Question: In my application users can define Parameters, and then create SlideSets based on a grouping of parameters.
I am using code-first Entity Framework 5.0 and I have the following model:

'''
class SlideSet {
public ICollection<Parameter> Parameter
}
class Parameter {}
'''
A parameter might be used by many slidesets or none at all. However, in my domain a parameter has no need to reference a SlideSet, they are in separate bounded contexts (both SlideSet and Parameter are Aggregate Roots). As such, I don't want to put a reference from Parameter to SlideSet.
The table model (I don't care about table/column names) that I want is
'''
Table SlideSet
Table Param
Table SlideSetParam
FK_SlideSet
FK_Param
'''
I know I could model this by introducing a ParameterGroup entity or a Param.SlideSets collection, but it would exist solely for ORM mapping purposes (and cause serialization issues). Is there any other way to tell EF to generate this table model from my entities?
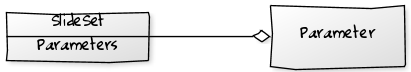
Answer: This should make you a 'Parameter' w/o a navigation property:
'''
modelBuilder.Entity<SlideSet>()
.HasMany(x => x.Parameters)
.WithRequired();
'''
## EDIT:
Based on the comment - that should be all together similar. This seems to work nicely what you're trying to do....
'''
modelBuilder.Entity<SlideSet>()
.HasMany(x => x.Parameters)
.WithMany();
'''
...and you can use it either way:
'''
var slideset = new SlideSet { Parameters = new []
{
new Parameter{},
new Parameter{},
new Parameter{},
new Parameter{},
}
};
var slideset2 = new SlideSet { };
db.SlideSets.Add(slideset);
db.SaveChanges();
var slidesets = db.SlideSets.ToList();
var parameters = db.Parameters.ToList();
Console.WriteLine("");
db.SlideSets.Add(slideset2);
db.SaveChanges();
slidesets = db.SlideSets.ToList();
parameters = db.Parameters.ToList();
Console.WriteLine("");
'''
...and the SQL:
'''
CREATE TABLE [dbo].[Parameters] (
[ParameterID] [int] NOT NULL IDENTITY,
CONSTRAINT [PK_dbo.Parameters] PRIMARY KEY ([ParameterID])
)
CREATE TABLE [dbo].[SlideSets] (
[SlideSetID] [int] NOT NULL IDENTITY,
CONSTRAINT [PK_dbo.SlideSets] PRIMARY KEY ([SlideSetID])
)
CREATE TABLE [dbo].[SlideSetParameters] (
[SlideSet_SlideSetID] [int] NOT NULL,
[Parameter_ParameterID] [int] NOT NULL,
CONSTRAINT [PK_dbo.SlideSetParameters] PRIMARY KEY ([SlideSet_SlideSetID], [Parameter_ParameterID])
)
CREATE INDEX <URL>
CREATE INDEX <URL>
ALTER TABLE [dbo].[SlideSetParameters] ADD CONSTRAINT [FK_dbo.SlideSetParameters_dbo.SlideSets_SlideSet_SlideSetID] FOREIGN KEY ([SlideSet_SlideSetID]) REFERENCES [dbo].[SlideSets] ([SlideSetID]) ON DELETE CASCADE
ALTER TABLE [dbo].[SlideSetParameters] ADD CONSTRAINT [FK_dbo.SlideSetParameters_dbo.Parameters_Parameter_ParameterID] FOREIGN KEY ([Parameter_ParameterID]) REFERENCES [dbo].[Parameters] ([ParameterID]) ON DELETE CASCADE
'''
...this makes the original tables practically 'agnostic' of the relationships ('many-to-many') - while index table is automatically generated in the background.
You can also further customize that and make your own 'SlideSetParam' (e.g. if you'd want to add additional fields there) with pretty much the same layout - just 'Parameters' would have to point to that instead.